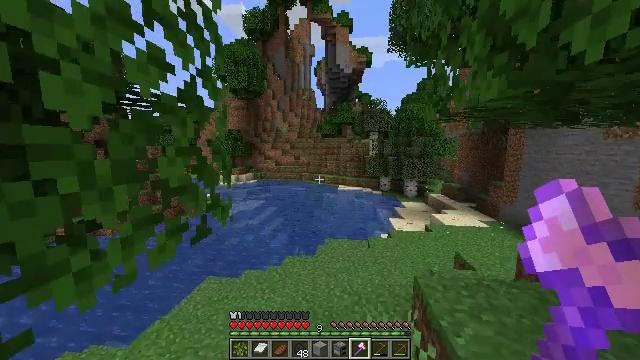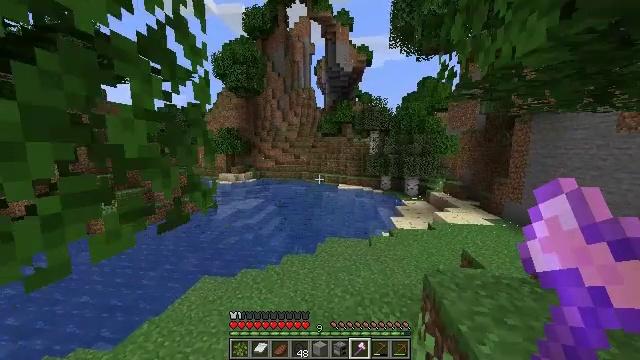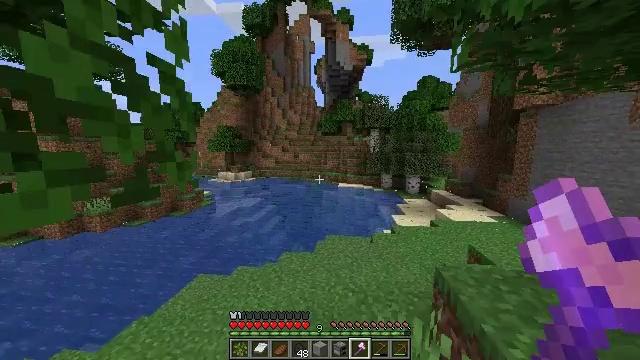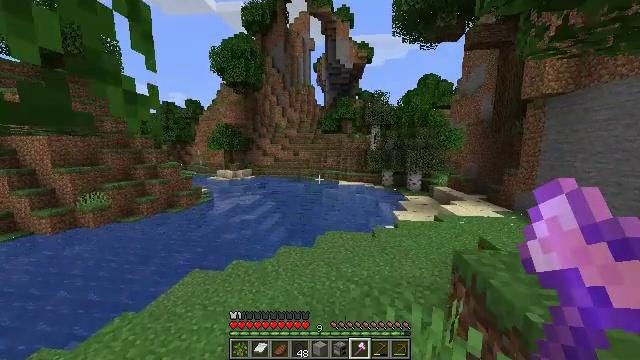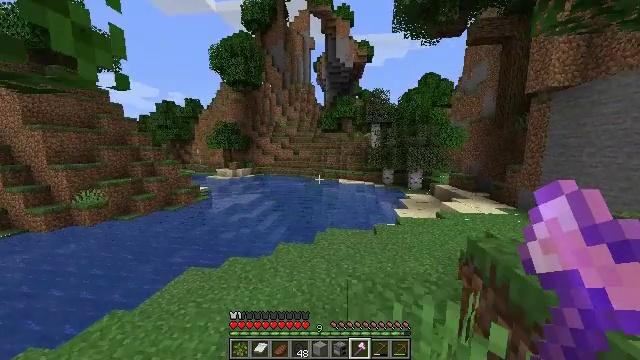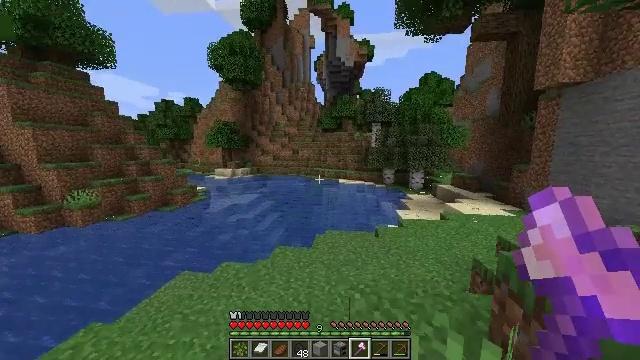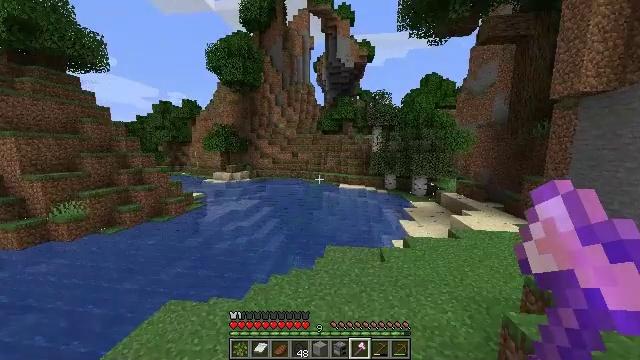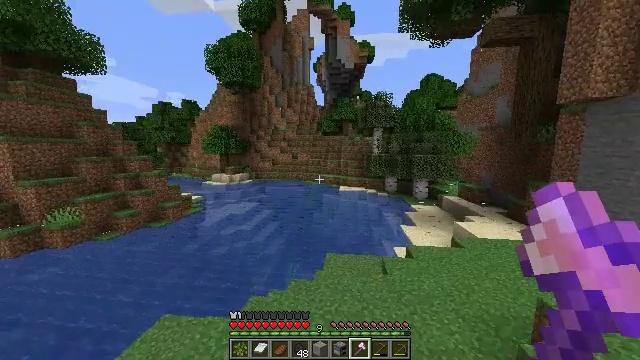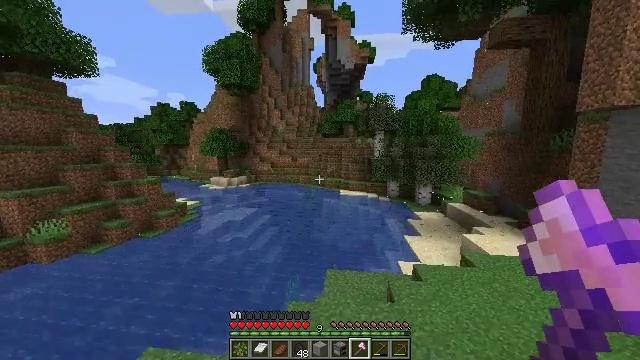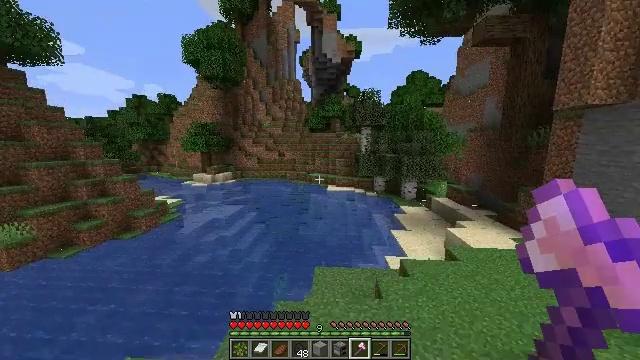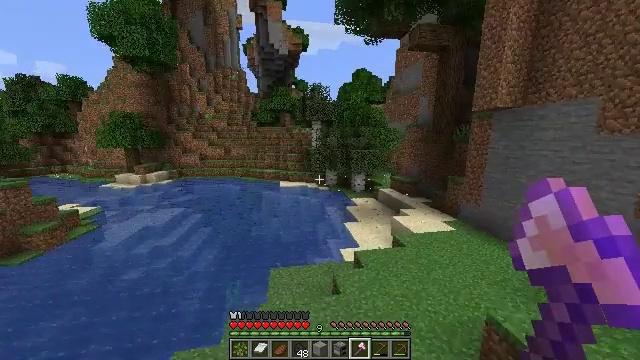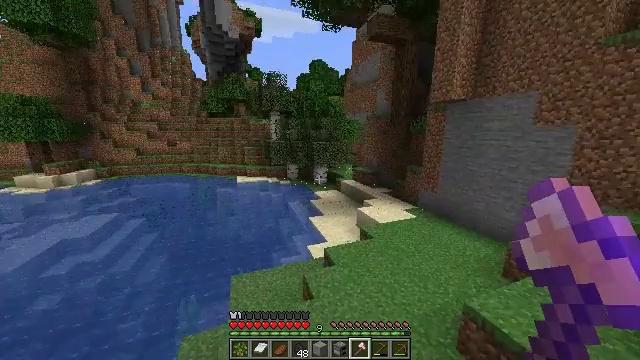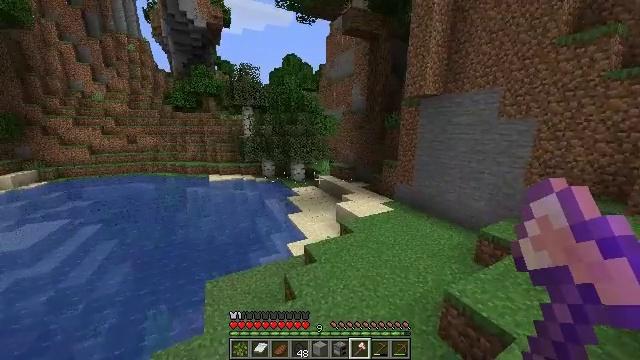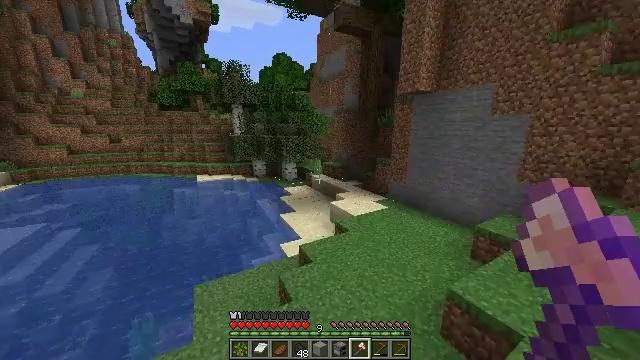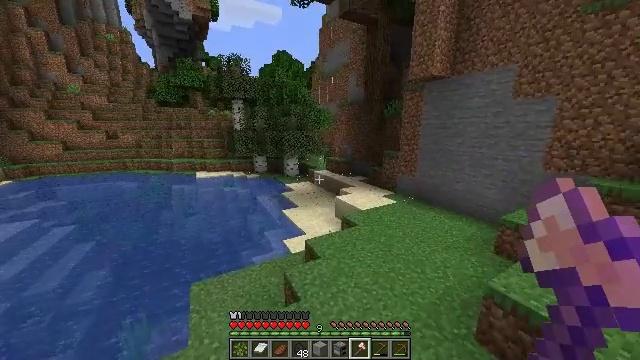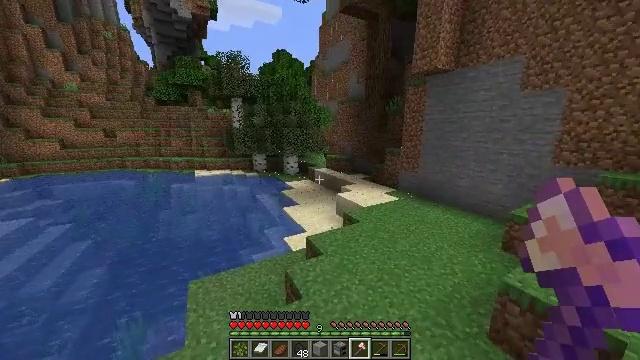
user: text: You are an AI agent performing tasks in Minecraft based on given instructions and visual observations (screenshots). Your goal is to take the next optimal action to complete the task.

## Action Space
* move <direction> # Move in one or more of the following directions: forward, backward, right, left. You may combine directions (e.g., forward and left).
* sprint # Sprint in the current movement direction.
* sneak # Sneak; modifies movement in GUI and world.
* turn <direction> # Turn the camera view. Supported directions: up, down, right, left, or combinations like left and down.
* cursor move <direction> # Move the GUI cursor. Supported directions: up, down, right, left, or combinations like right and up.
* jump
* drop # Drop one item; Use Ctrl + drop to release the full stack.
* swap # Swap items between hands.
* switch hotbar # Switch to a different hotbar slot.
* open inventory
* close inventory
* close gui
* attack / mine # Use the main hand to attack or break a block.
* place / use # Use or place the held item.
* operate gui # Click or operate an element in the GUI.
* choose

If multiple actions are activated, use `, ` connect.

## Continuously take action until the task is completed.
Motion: motion action
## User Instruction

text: Remove oak leaves from branches.
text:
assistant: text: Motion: move forward, sprint, jump
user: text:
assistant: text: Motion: move forward, sprint, jump
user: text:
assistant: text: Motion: move forward, sprint, jump
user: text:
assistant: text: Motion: move forward, jump
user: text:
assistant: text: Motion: move forward, jump
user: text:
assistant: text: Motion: move forward, jump
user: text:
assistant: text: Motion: move forward, jump
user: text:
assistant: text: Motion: move forward, sprint, jump
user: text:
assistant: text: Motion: move forward, sprint, turn right and down, jump
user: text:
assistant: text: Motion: move forward, sprint, turn right and down, jump
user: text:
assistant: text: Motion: move forward, turn right and down, jump
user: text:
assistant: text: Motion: move forward, turn right, jump
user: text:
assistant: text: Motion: move forward, turn right, jump
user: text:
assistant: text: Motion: move forward, jump
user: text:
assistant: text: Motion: move forward, sprint, jump
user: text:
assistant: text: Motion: move forward, sprint, jump
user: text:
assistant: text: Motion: move forward, sprint, jump
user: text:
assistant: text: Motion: move forward, sprint, turn right, jump
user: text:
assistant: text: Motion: move forward, jump
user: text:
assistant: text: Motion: move forward, jump
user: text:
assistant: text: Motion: move forward, jump
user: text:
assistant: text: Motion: move forward, turn right, jump
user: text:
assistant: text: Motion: move forward, sprint, turn right, jump
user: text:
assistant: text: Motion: move forward, sprint, turn right, jump
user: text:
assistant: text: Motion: move forward, sprint, turn right, jump
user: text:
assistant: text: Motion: move forward, sprint, jump
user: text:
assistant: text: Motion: move forward, turn right, jump
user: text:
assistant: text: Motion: move forward, turn right, jump
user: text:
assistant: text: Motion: move forward, turn right, jump
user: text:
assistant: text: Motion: move forward, jump